Question: I have the following code. It seems like my tests pass, but I get tons of errors in my console. What's going on? Are my tests non-deterministic and being re-run? If so how do I prevent the errors?
login.feature:
'''
Feature: User authentication
As a user
I want to be able to login
So that I can have all the good stuff that comes with user accounts
Background:
Given I am signed out
Scenario: A user can sign up with valid information
Given I am on the home page
When I open the sign up modal
And I enter my desired authentication information
Then I should be logged in
'''
step_definitions.js
'''
this.When(/^I open the sign up modal$/, function (callback) {
// Write code here that turns the phrase above into concrete actions
helper.world.browser.
click('[data-ion-modal="signup"]').
waitForVisible('.#signup-form', 2000).
call(callback);
});
this.When(/^I enter my desired authentication information$/, function (callback) {
// Write code here that turns the phrase above into concrete actions
helper.world.browser.
waitForExist('#signup-form', 2000).
waitForVisible('#signup-form').
setValue('#signup-email', 'newuser@test.com').
setValue('#signup-password', 'password').
submitForm('#signup-form').
call(callback);
});
this.Then(/^I should be logged in$/, function (callback) {
// Write code here that turns the phrase above into concrete actions
helper.world.browser.
waitForExist('.tabs', 2000).
waitForVisible('.tabs').
call(callback);
});
'''

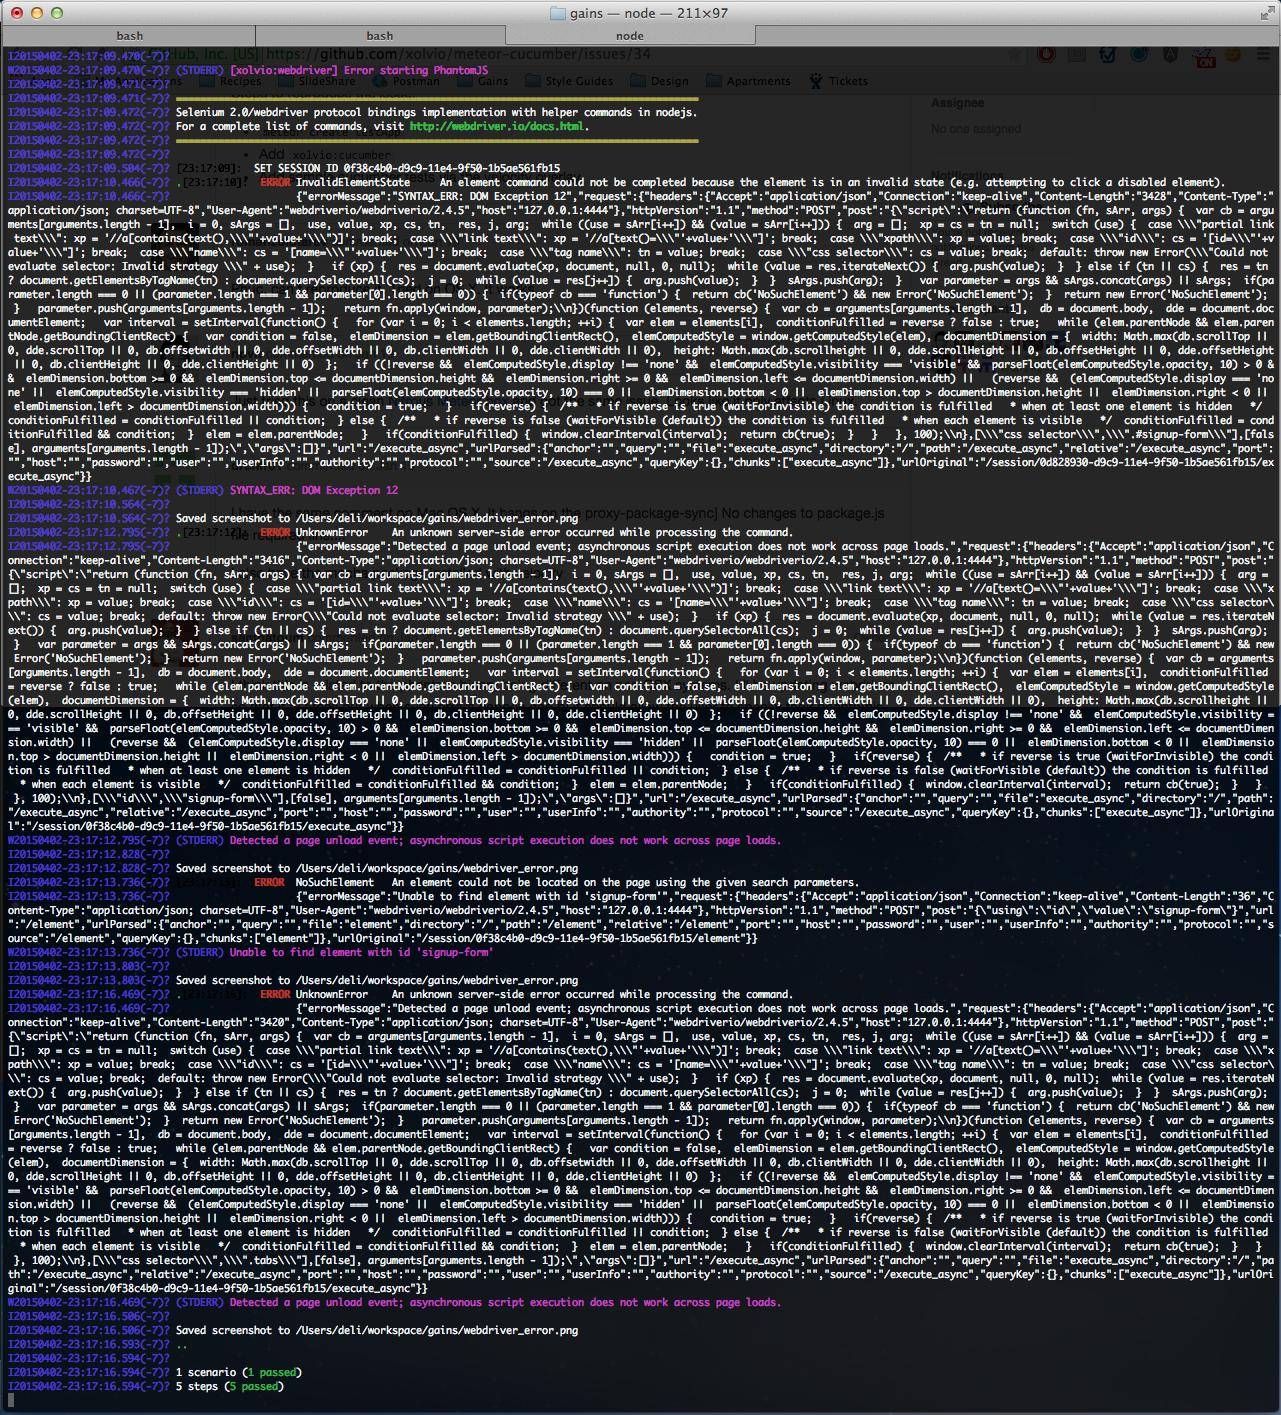
Answer: This looks like a meteor-cucumber regression. I'm in the process of rewriting cucumber, expect this problem to go away in the next release.